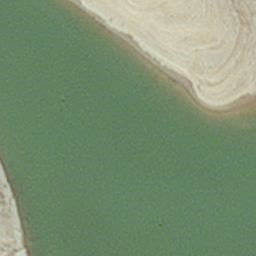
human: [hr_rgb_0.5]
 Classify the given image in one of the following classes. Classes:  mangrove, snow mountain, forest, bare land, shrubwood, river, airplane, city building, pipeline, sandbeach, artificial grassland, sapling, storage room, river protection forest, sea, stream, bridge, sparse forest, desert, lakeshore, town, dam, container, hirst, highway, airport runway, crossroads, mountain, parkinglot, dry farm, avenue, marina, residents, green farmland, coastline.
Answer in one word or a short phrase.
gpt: hirst